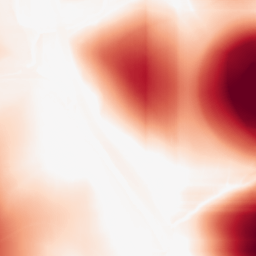
Category: morphological
Decomposition family: rolling_ball
Decomposition parameters: radius: 100
Upsampling method: lanczos
Upsampling parameters: scale: 4
Upsampling scale: 4